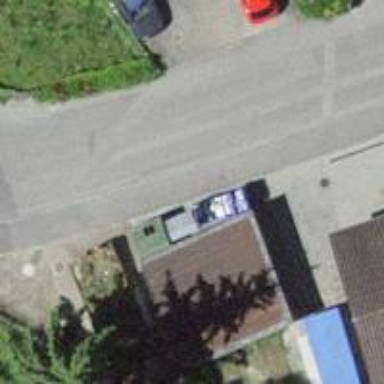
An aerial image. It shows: Garage.